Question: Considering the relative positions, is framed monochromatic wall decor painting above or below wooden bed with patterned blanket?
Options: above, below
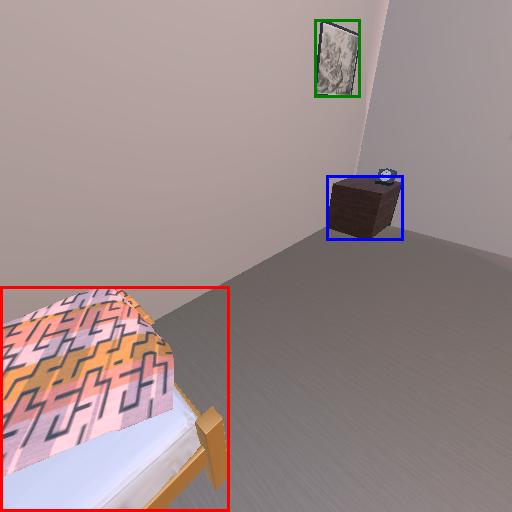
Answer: above